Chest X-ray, PA view. Patient: 73 years old, sex M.
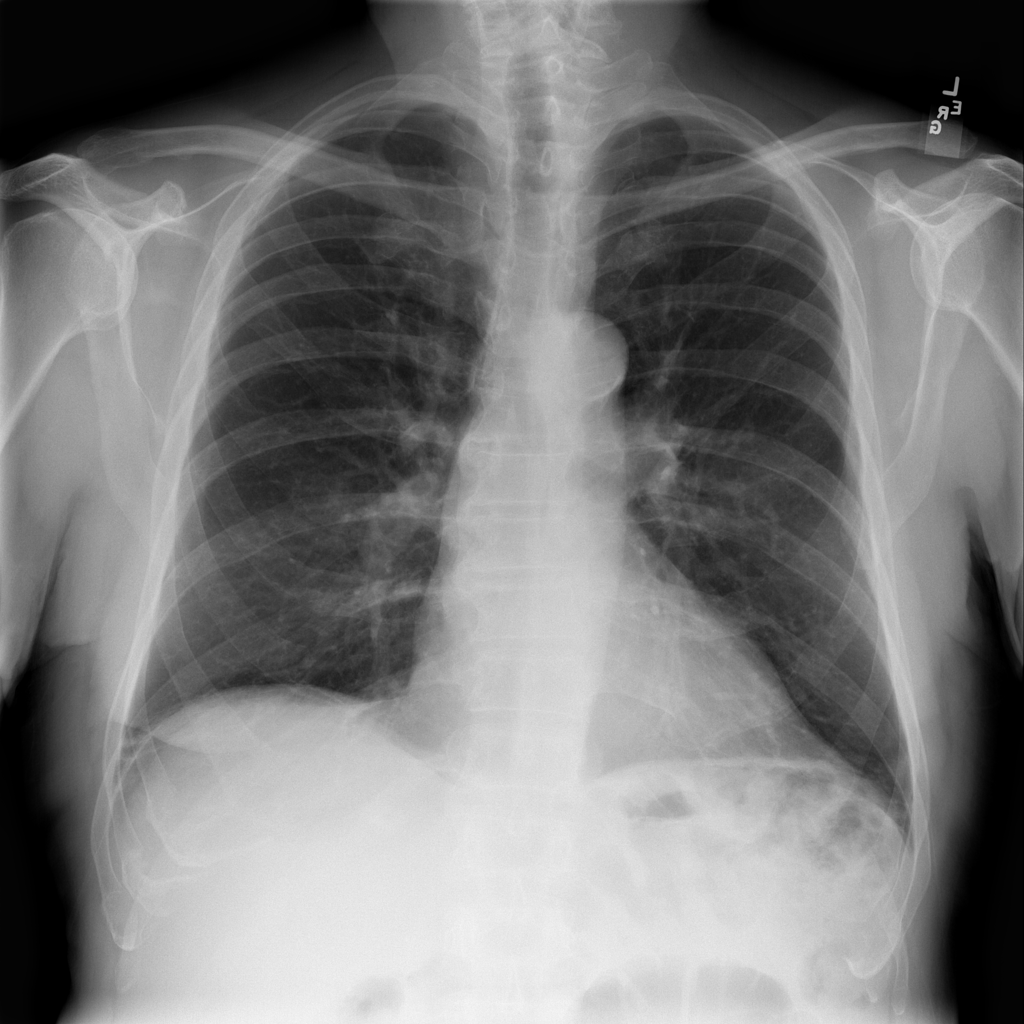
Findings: No Finding